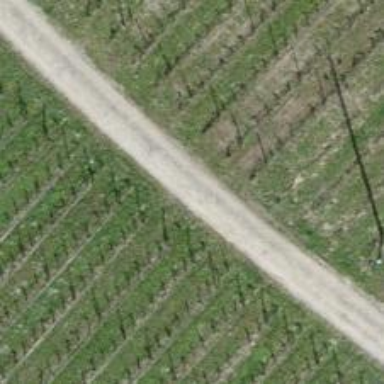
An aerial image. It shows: Gravel track with grade 2 quality.